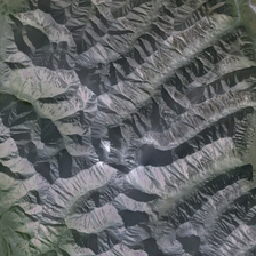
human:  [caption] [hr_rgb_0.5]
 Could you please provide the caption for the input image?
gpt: The mountain is gray and has a lot of wrinkles.

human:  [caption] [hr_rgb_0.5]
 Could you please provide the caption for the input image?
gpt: The mountains are gray and many wrinkles are visible.

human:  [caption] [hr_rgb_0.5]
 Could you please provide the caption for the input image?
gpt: It is a light green mountain.

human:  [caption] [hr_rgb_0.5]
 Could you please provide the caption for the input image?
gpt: It's a piece of light green mountain.

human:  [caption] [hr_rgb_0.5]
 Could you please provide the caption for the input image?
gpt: The mountain is gray and has a lot of wrinkles.